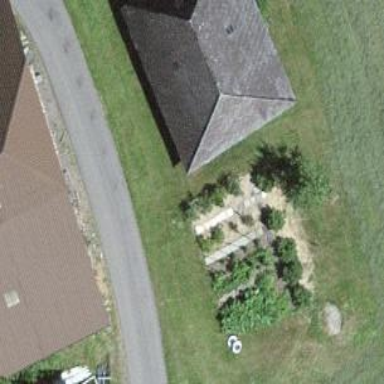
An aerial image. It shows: Rural barn.